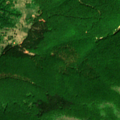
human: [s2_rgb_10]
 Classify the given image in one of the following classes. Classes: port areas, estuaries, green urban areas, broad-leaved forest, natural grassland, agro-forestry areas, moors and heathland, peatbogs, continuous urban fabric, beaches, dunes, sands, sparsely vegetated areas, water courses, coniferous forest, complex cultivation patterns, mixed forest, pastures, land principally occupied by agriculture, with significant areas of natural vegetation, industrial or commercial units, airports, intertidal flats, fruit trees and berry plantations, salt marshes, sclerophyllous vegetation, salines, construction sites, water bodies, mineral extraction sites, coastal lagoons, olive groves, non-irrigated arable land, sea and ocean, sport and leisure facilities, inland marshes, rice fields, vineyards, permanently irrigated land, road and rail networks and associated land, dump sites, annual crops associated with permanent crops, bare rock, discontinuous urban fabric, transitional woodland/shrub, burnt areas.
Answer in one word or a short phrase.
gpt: broad-leaved forest, natural grassland